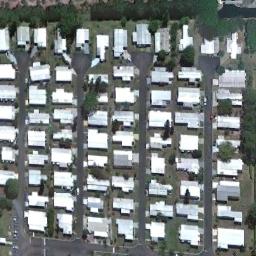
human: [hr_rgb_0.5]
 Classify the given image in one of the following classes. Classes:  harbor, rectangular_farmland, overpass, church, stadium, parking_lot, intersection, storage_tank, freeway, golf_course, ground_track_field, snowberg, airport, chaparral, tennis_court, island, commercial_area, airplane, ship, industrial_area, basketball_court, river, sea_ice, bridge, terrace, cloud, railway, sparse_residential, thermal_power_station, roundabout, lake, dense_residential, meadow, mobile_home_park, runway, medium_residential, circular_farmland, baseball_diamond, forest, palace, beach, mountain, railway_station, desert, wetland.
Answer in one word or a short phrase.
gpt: mobile_home_park